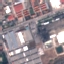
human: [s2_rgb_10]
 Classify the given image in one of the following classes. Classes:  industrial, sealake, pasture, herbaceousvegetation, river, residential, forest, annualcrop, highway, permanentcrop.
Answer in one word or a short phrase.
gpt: Industrial